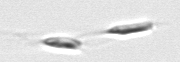
Label: Dinobryon